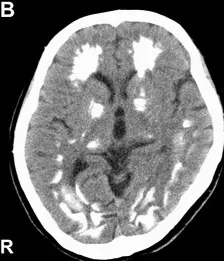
Brain CT and MRI. (A, B) Show significant calcification in the bilateral cortex, subcortex, and basal ganglia on computed tomography (CT).
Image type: radiology (ct)